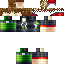
A male human skin with medium skin, wearing brown long hair dressed in a blue tshirt and red pants, featuring a closed mouth.